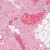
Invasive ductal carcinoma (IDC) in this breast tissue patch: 0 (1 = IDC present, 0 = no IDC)